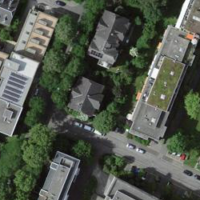
EUNIS habitat code: 54
Species observed at this site:
Galanthus nivalis
Symphoricarpos albus